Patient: sex F, age 33
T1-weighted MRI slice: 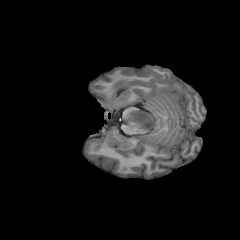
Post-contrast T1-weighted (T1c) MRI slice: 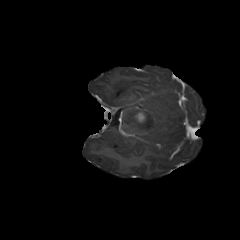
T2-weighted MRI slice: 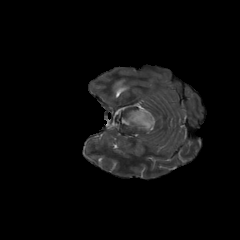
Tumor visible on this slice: yes
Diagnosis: Glioblastoma, IDH-wildtype
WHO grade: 4